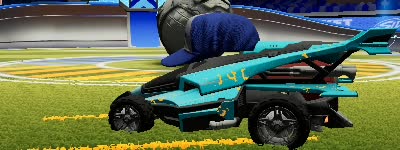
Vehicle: aftershock